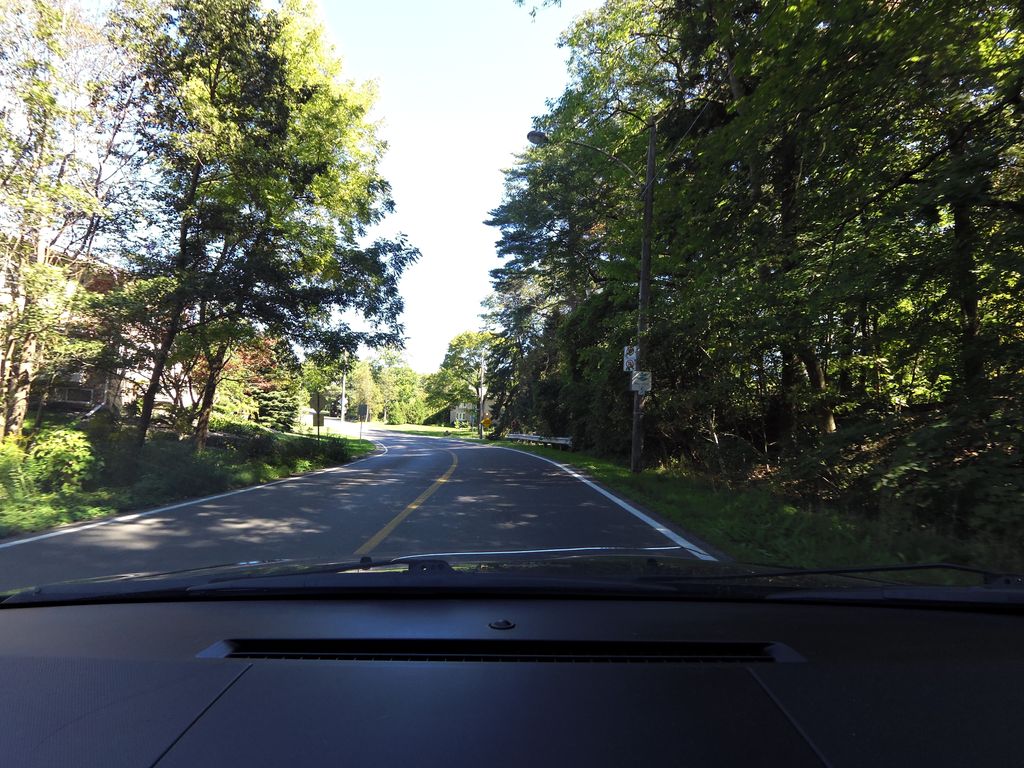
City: hamilton